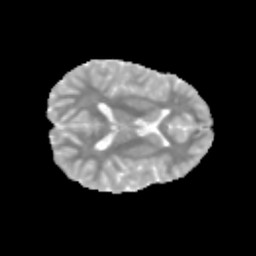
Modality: MD
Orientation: axial
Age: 12
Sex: male
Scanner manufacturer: siemens
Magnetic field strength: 3 T
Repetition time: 3.8 s
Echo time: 0.07 s